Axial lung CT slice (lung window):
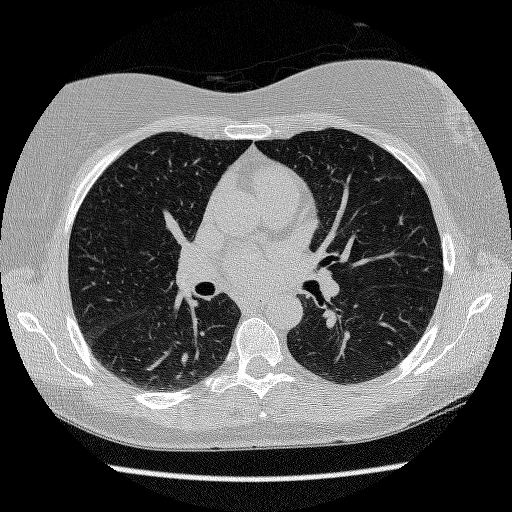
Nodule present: no